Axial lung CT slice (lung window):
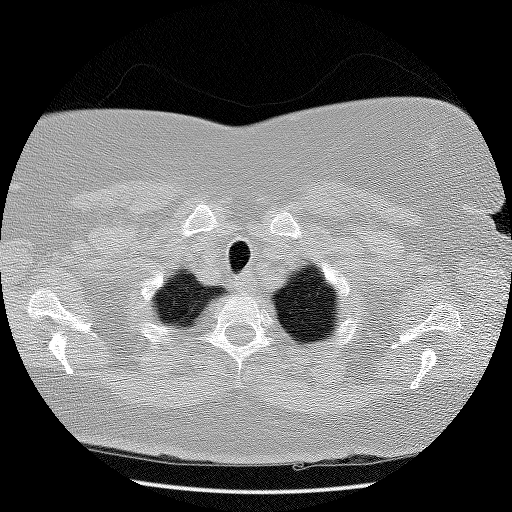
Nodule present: no